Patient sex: M
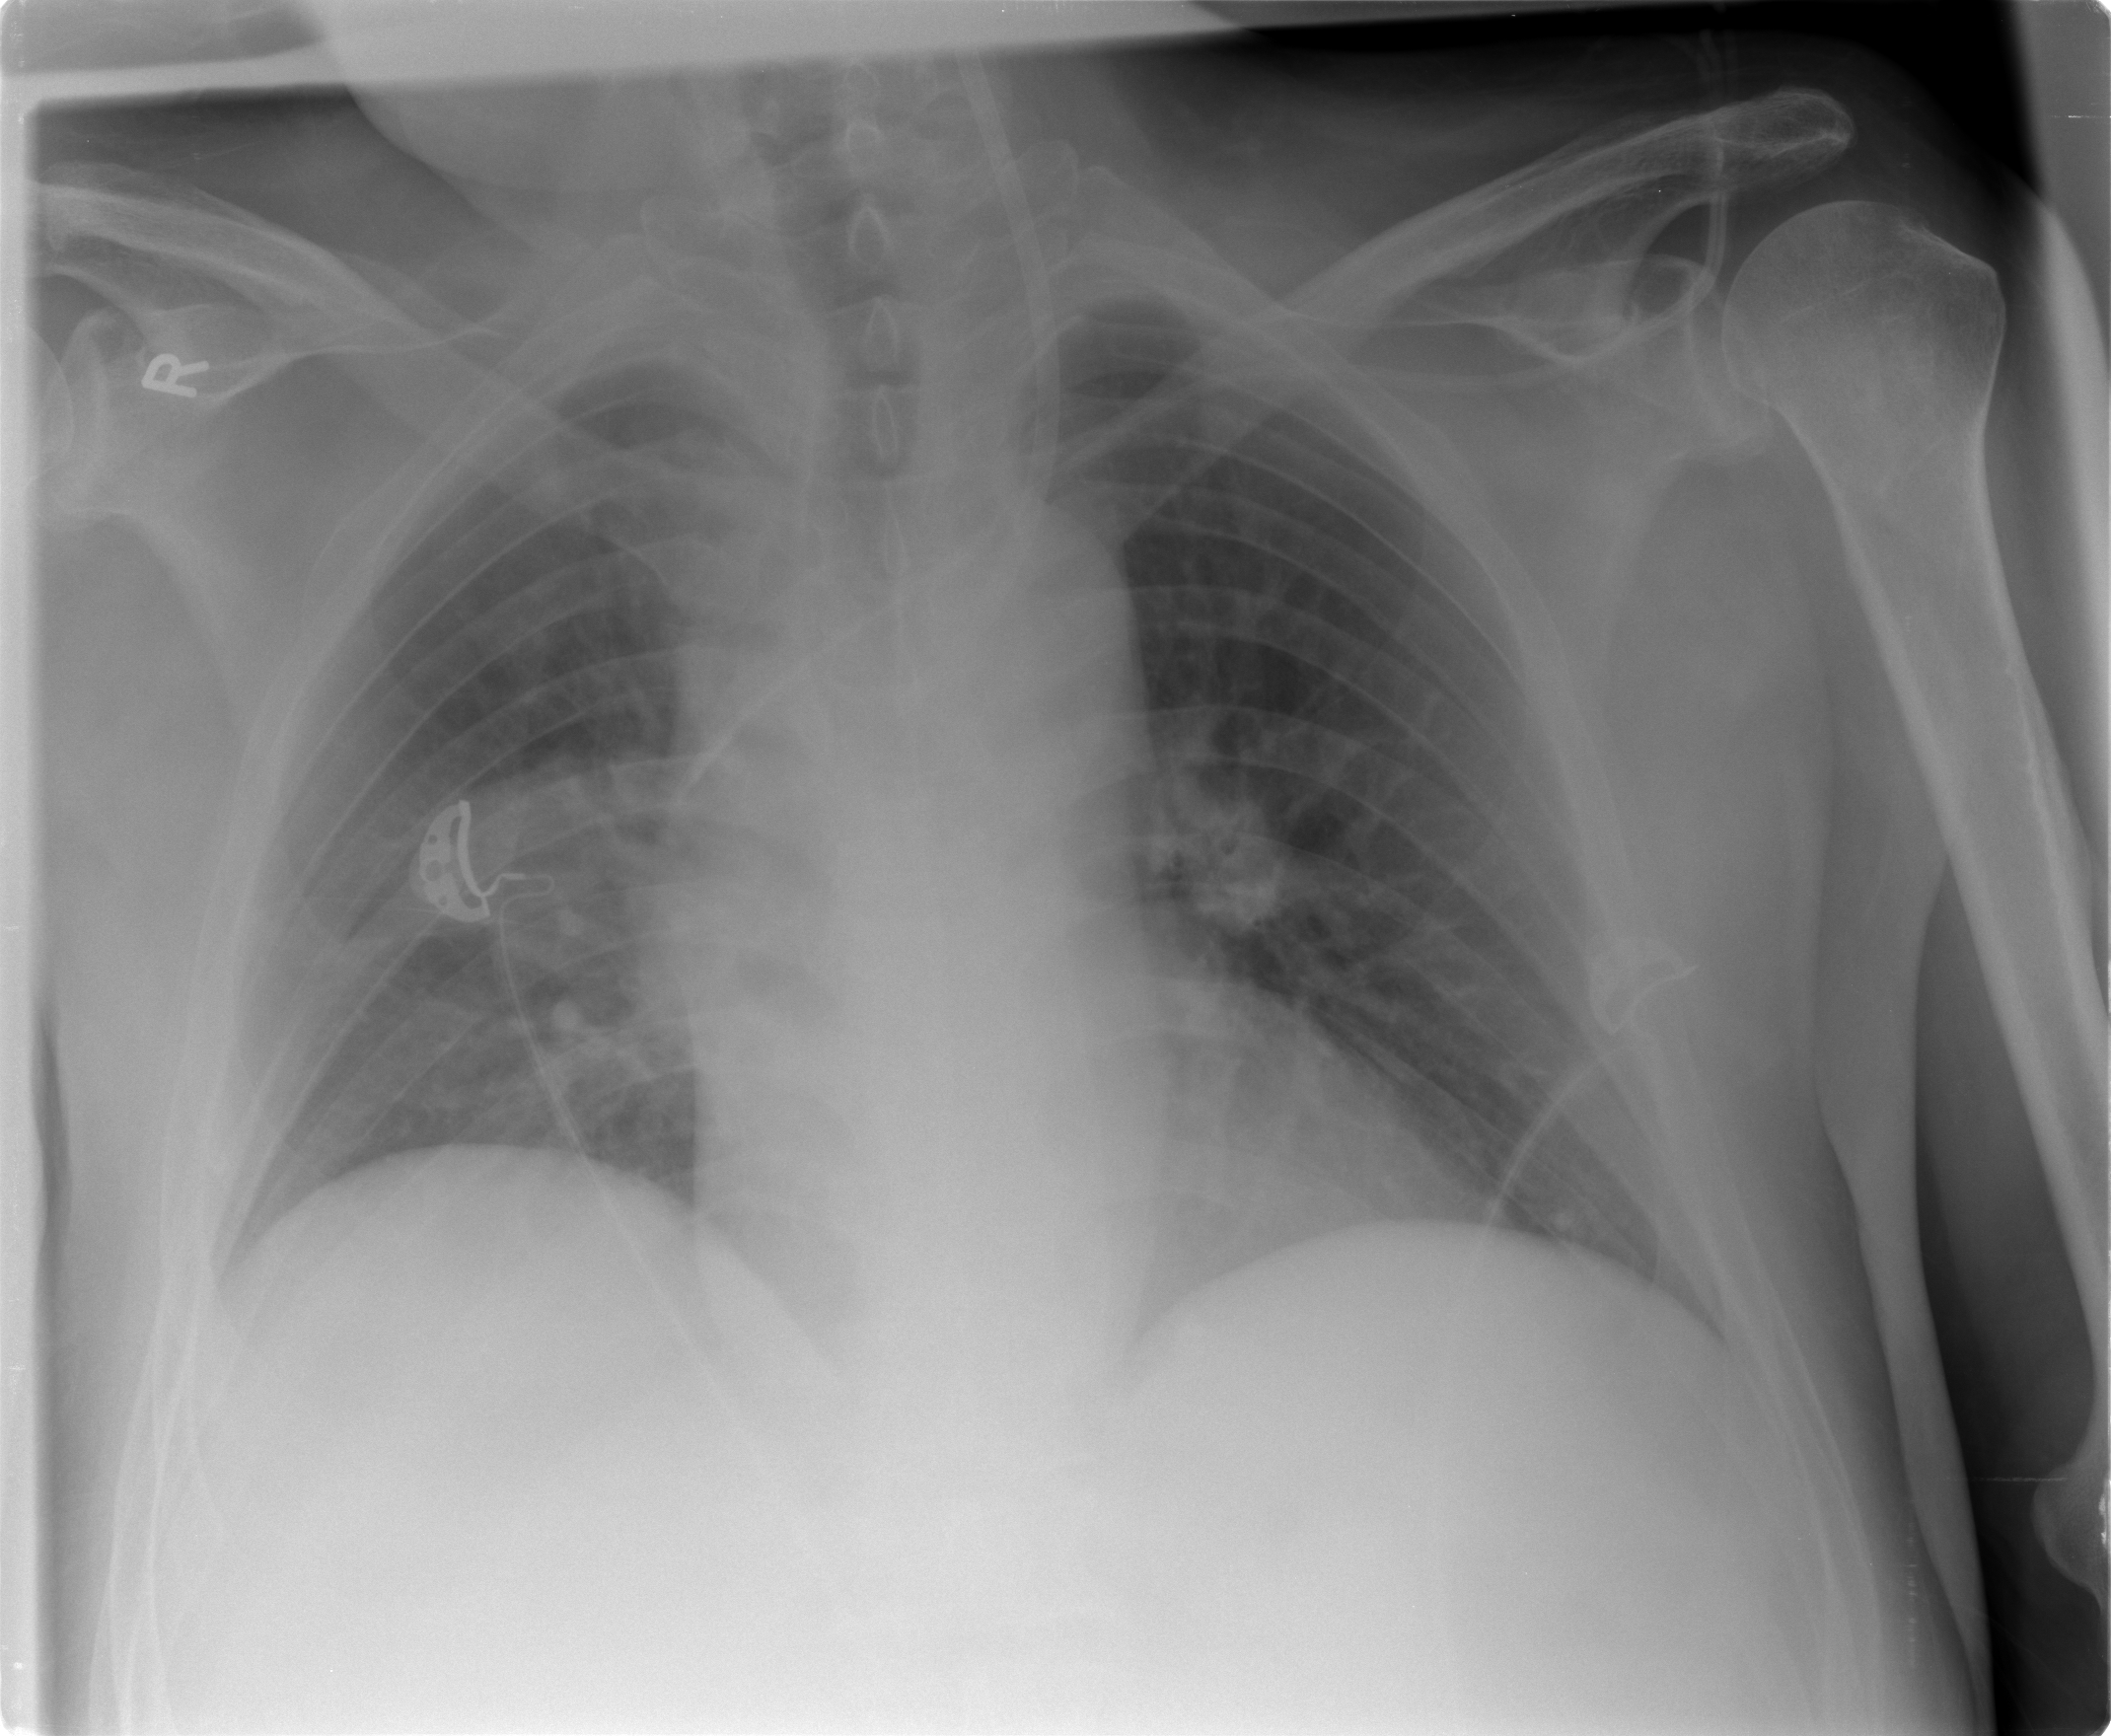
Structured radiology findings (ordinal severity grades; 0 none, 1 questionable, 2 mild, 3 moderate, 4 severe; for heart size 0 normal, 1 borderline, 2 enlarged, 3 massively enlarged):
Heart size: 0
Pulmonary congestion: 2
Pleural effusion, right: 2
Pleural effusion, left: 2
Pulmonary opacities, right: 3
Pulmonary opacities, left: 0
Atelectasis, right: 2
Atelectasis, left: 0